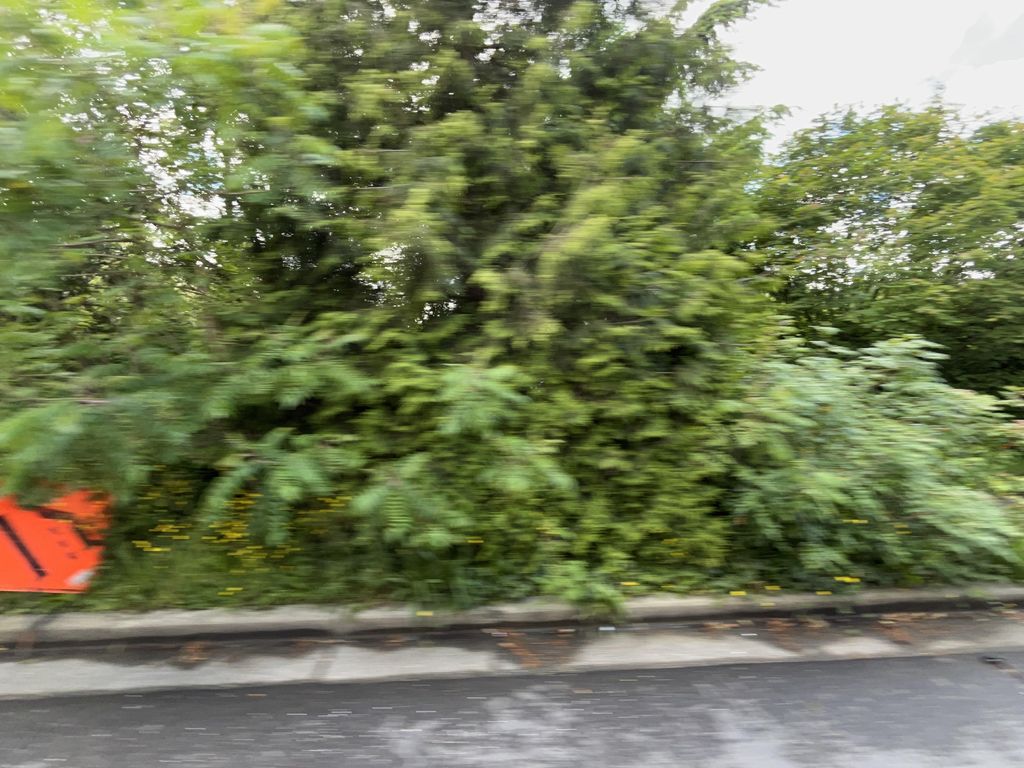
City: vancouver